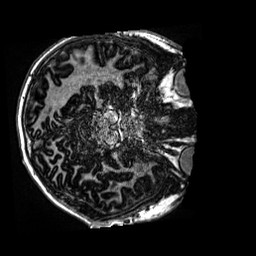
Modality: MP2RAGE
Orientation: axial
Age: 12
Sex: male
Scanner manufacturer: siemens
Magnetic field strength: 3 T
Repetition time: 4 s
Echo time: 0.00299 s